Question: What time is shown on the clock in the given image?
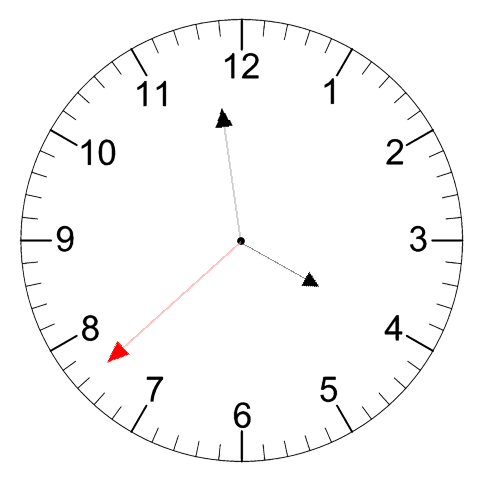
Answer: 03:58:38